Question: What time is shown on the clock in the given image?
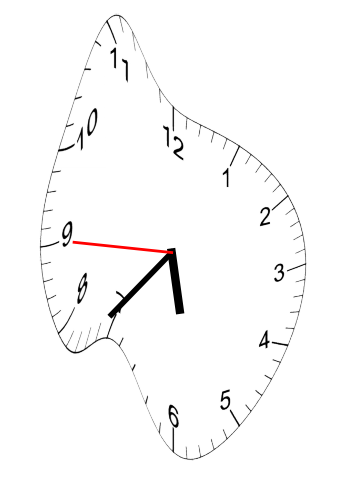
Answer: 05:36:45